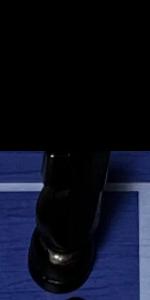
Label: Knight_Black